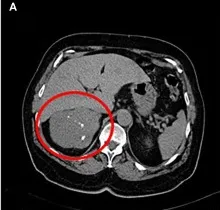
A contrast-enhanced abdominal CT scan showing a quite large heterogenous mass with focal calcifications (A) ~9 cm in size.
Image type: radiology (ct)